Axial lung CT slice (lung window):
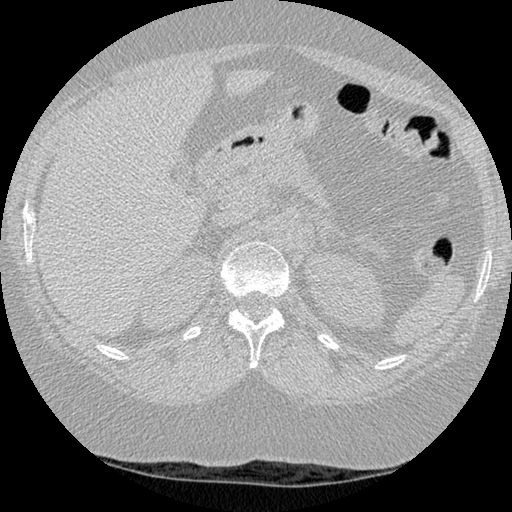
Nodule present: no